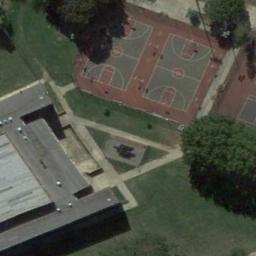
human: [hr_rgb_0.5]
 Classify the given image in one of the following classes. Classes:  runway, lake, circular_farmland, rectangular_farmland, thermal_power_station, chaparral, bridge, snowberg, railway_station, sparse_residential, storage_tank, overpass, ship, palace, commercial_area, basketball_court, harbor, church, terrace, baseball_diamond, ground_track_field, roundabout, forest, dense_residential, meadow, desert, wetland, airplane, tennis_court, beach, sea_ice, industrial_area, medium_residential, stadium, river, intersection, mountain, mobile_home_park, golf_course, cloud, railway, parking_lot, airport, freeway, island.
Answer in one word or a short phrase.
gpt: basketball_court